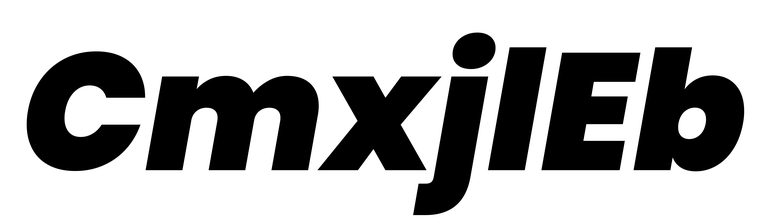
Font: Poppins-BlackItalic